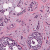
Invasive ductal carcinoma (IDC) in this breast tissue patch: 1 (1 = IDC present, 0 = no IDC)